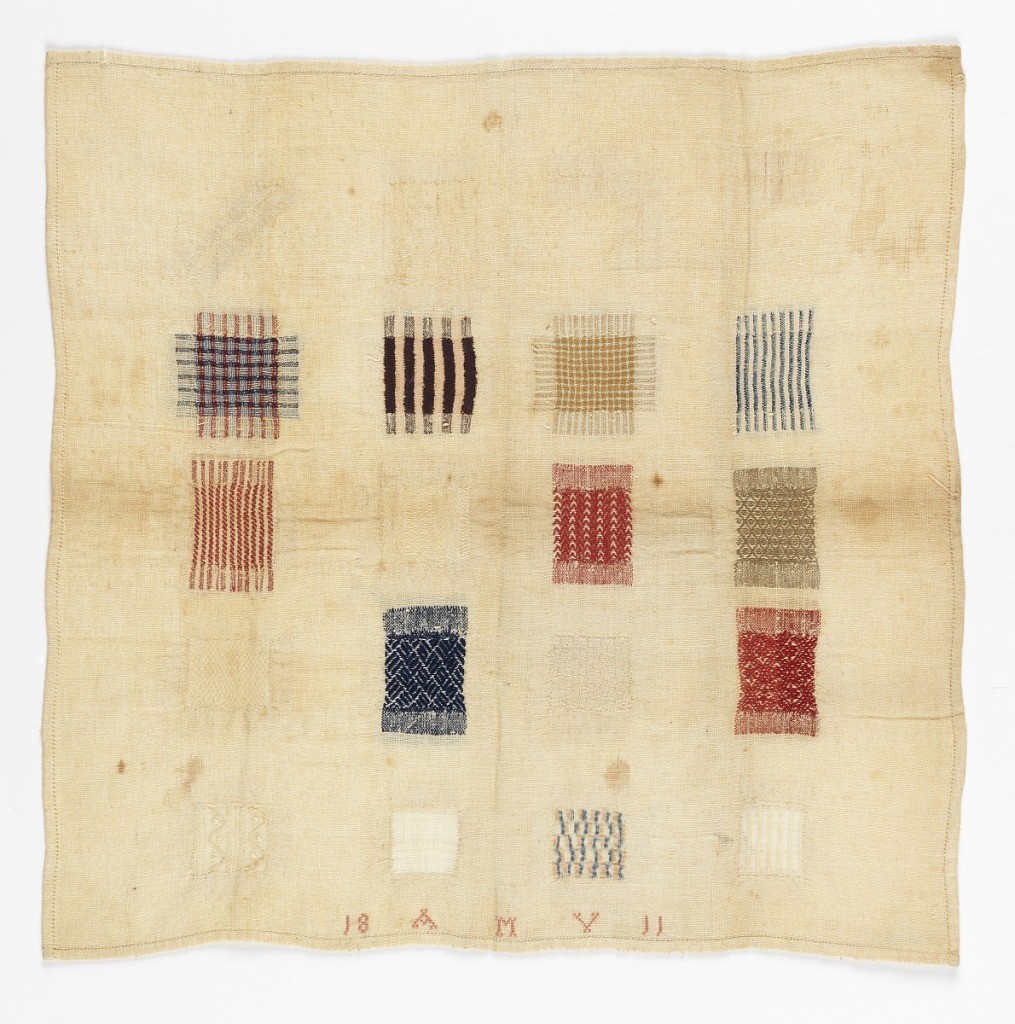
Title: Darning Sampler
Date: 1811
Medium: cotton, wool, silk Technique: embroidered in running (pattern darning) and cross stitches on plain weave foundation
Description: Twenty darning stitches.